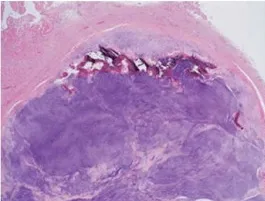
Macroscopic and histopathological examination. Histopathological findings:. Hematoxylin-eosin (HE)-stained, x2.
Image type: pathology (h&e)